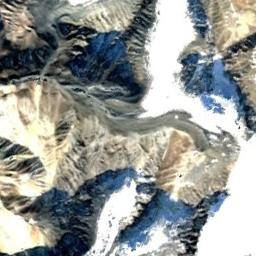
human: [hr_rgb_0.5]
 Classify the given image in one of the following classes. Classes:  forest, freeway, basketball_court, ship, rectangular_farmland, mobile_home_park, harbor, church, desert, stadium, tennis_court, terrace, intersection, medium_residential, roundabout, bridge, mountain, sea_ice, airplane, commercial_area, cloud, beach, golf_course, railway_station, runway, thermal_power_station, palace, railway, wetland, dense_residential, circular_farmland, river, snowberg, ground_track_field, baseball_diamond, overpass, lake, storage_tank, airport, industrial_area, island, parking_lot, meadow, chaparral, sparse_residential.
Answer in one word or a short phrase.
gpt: snowberg